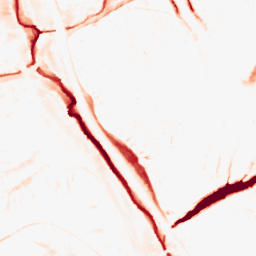
Category: morphological
Decomposition family: tophat
Decomposition parameters: size: 10
mode: black
Upsampling method: bilinear
Upsampling parameters: scale: 8
Upsampling scale: 8